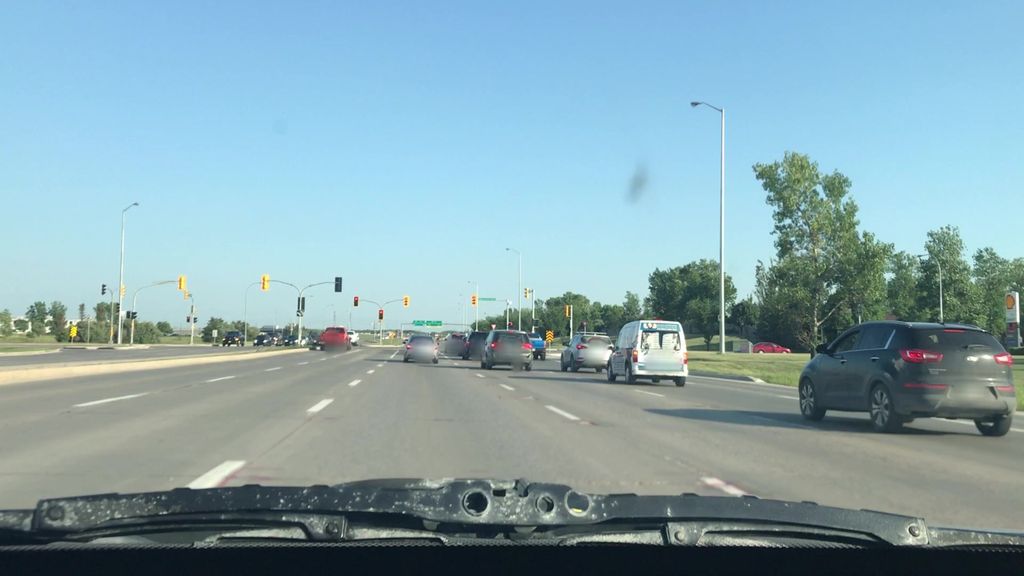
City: winnipeg